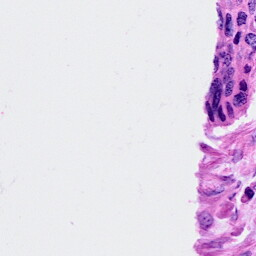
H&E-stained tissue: Cervix